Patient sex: M
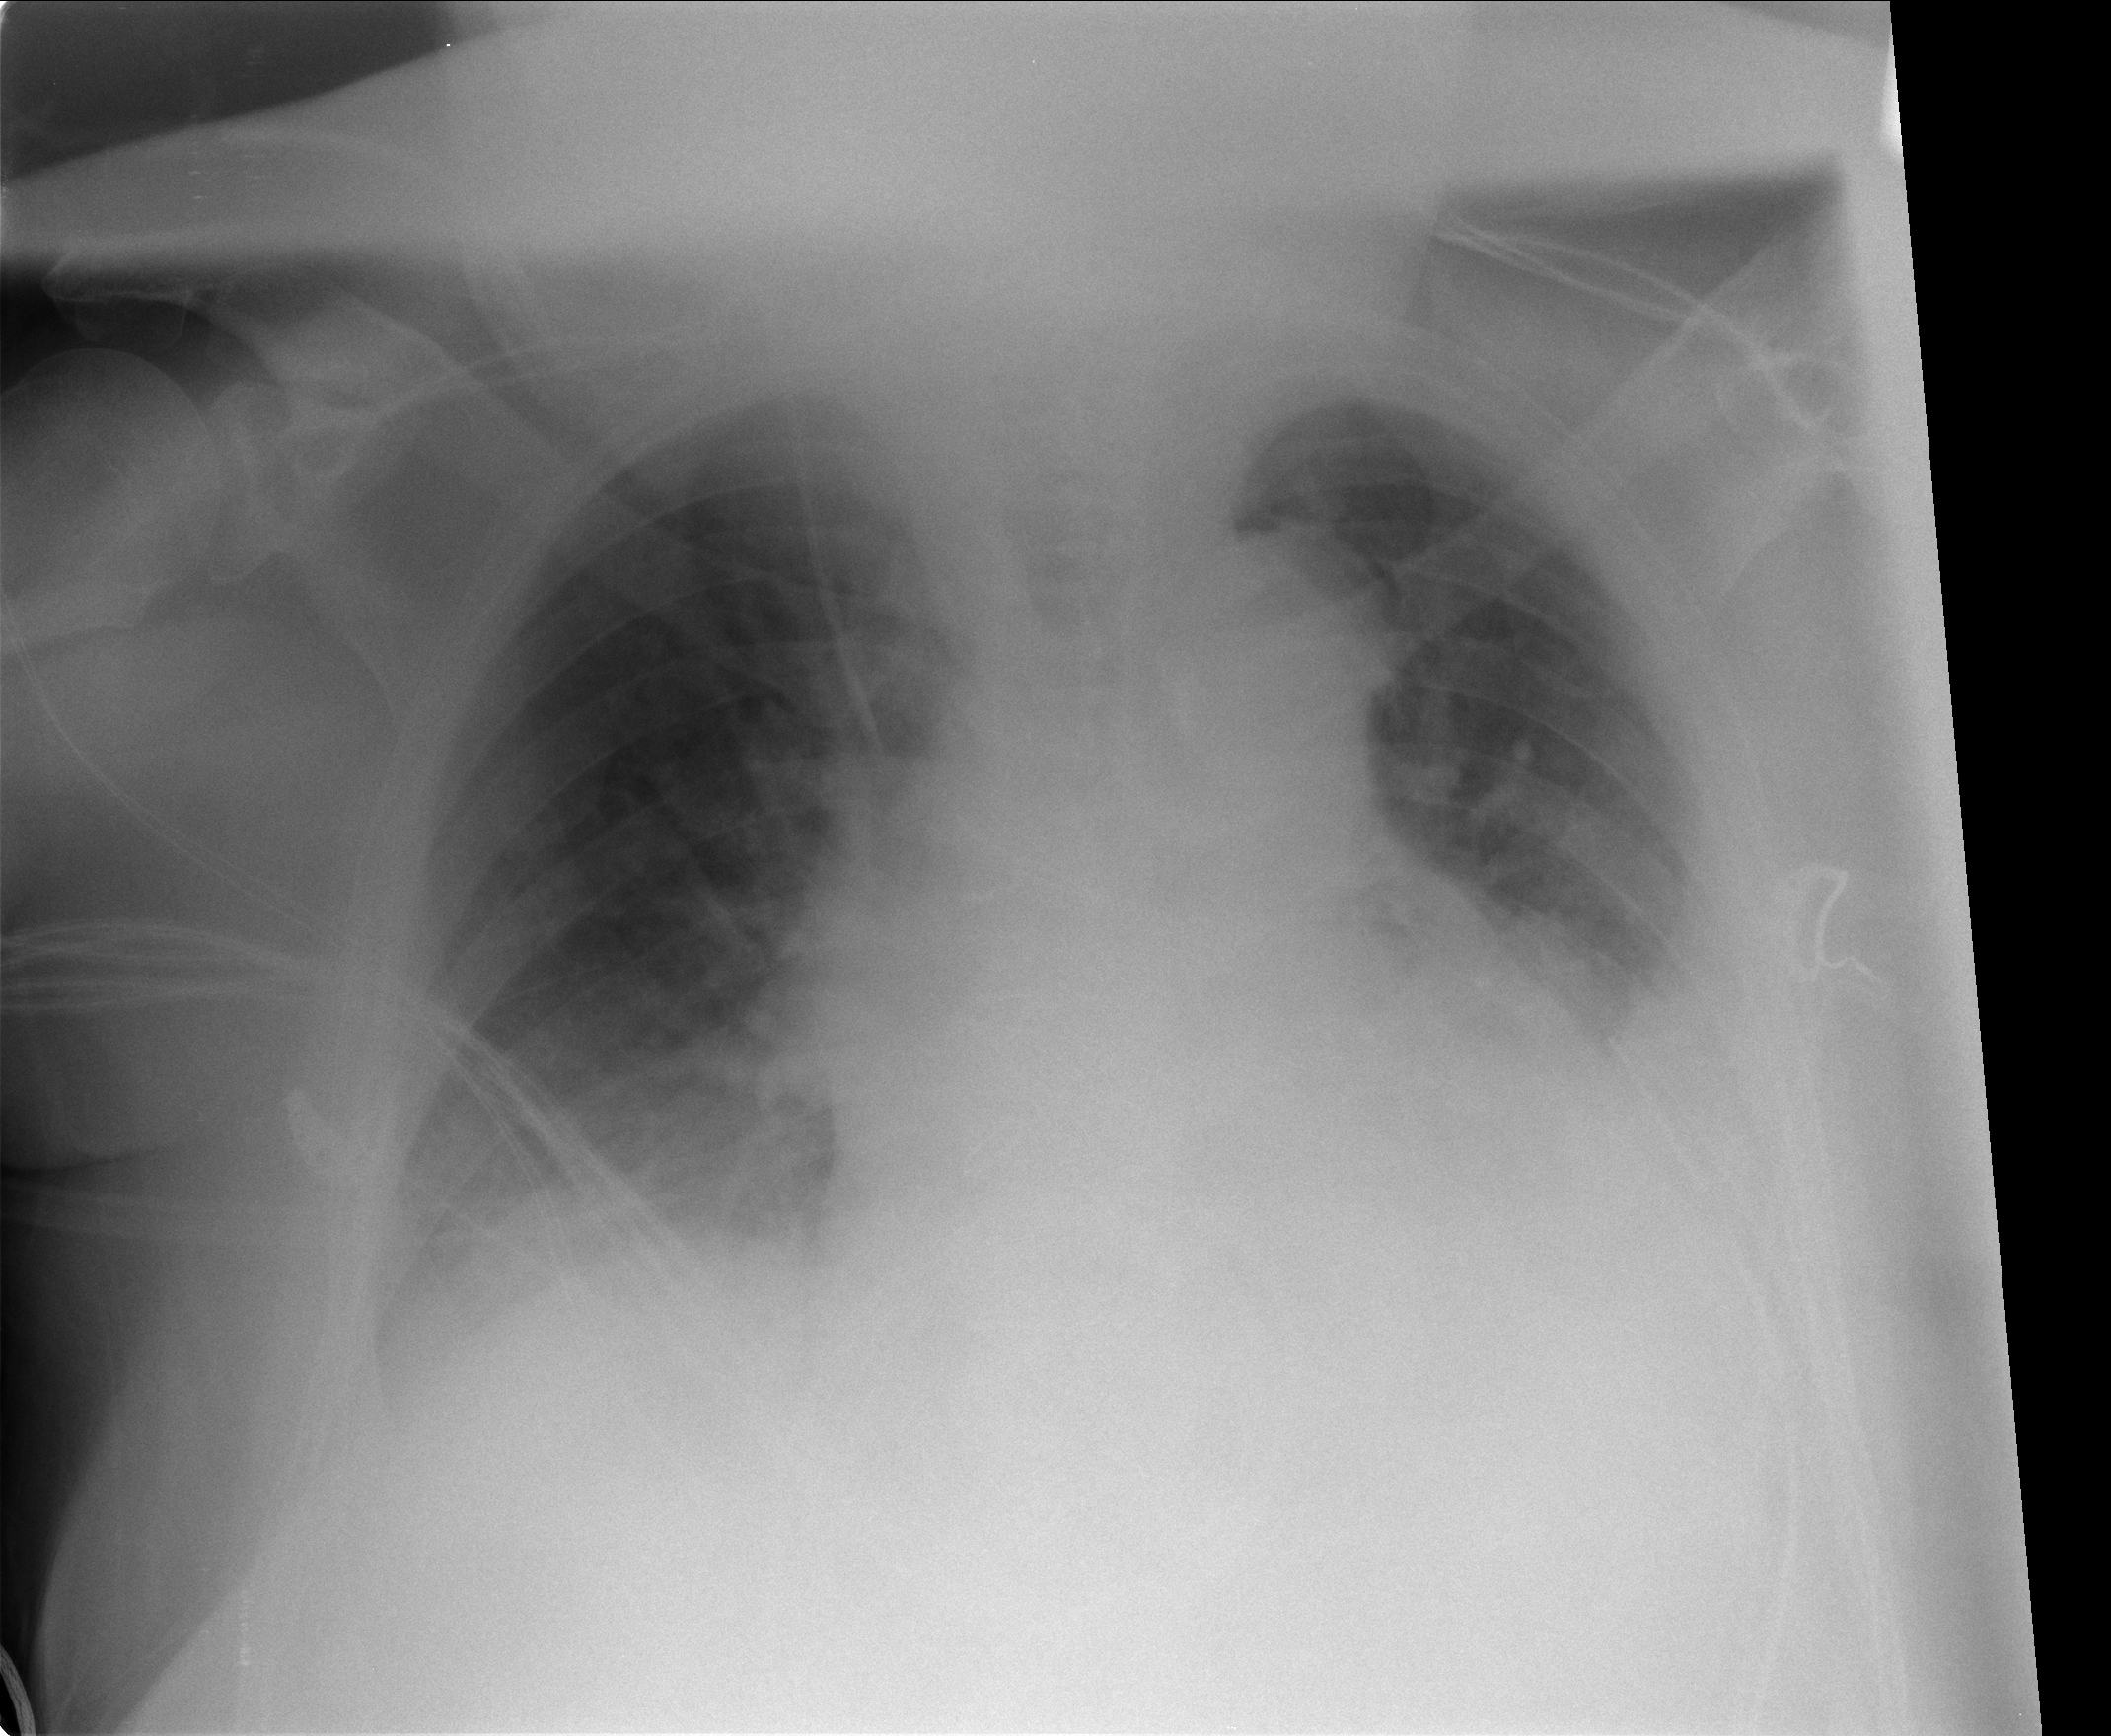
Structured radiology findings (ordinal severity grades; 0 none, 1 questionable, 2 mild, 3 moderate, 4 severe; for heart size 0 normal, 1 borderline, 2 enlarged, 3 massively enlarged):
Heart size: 3
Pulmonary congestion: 2
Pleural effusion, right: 2
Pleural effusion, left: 3
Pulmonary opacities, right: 0
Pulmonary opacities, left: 0
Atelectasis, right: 2
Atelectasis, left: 2